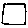
Label: square